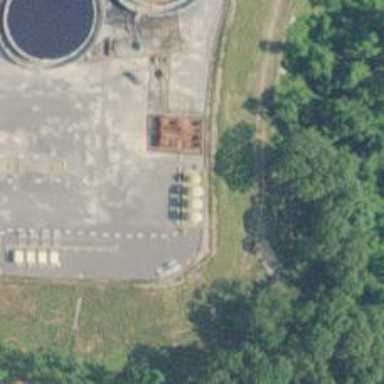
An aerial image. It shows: Storage tank with man-made structure.